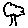
Label: tree